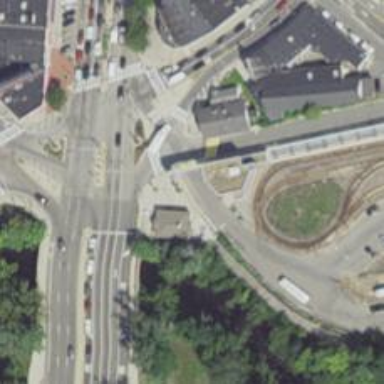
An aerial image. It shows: Traffic island located on footway.